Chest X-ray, PA view. Patient: 39 years old, sex M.
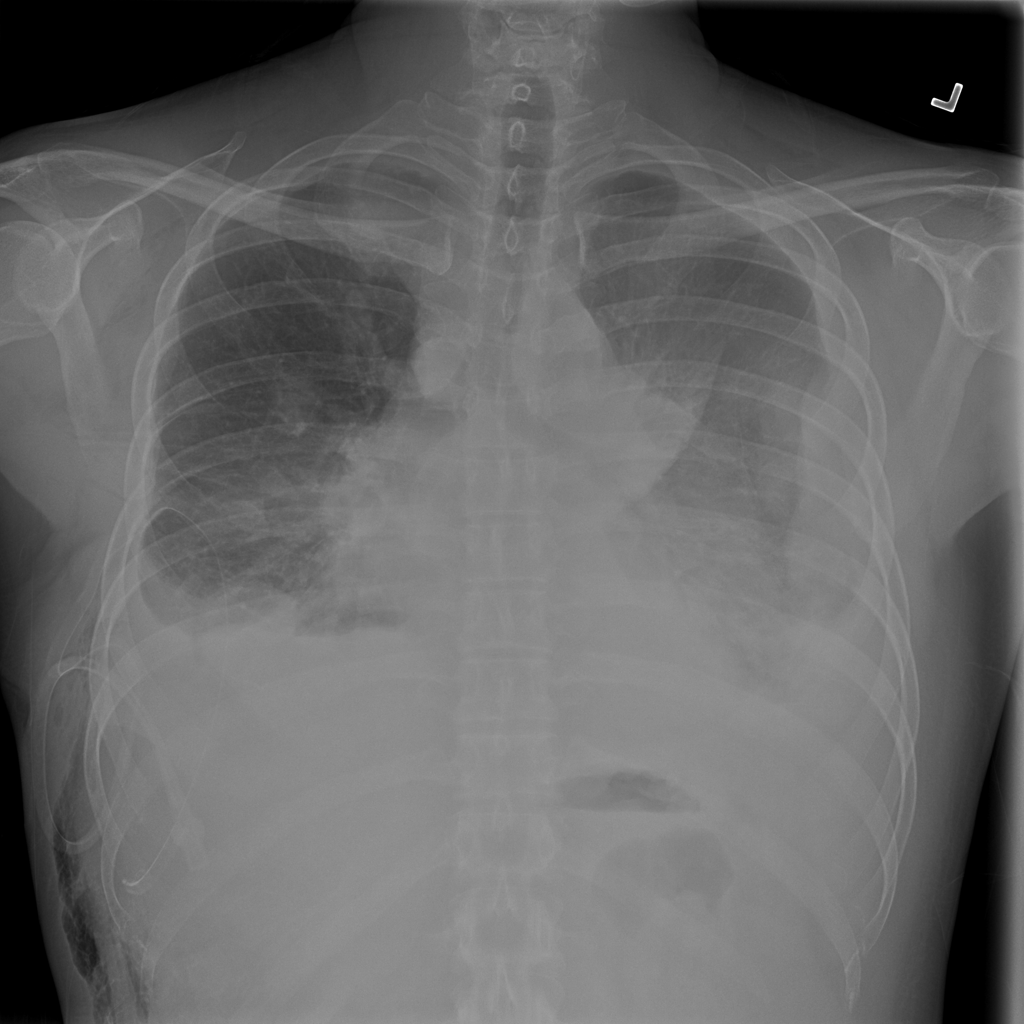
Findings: Effusion, Emphysema, Mass